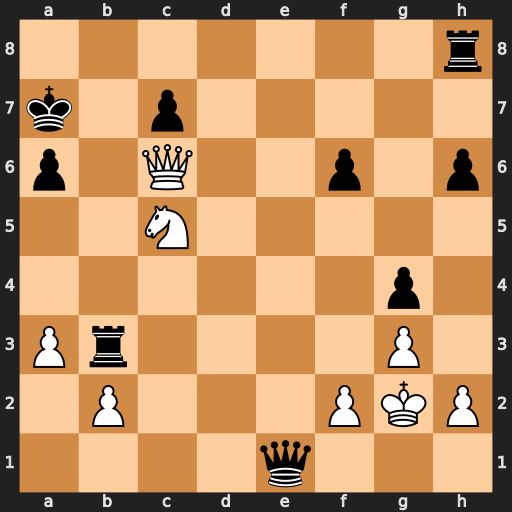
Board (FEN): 7r/k1p5/p1Q2p1p/2N5/6p1/Pr4P1/1P3PKP/4q3
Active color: w
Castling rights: -
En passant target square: -
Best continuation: Qxa6+ Kb8 Nd7#